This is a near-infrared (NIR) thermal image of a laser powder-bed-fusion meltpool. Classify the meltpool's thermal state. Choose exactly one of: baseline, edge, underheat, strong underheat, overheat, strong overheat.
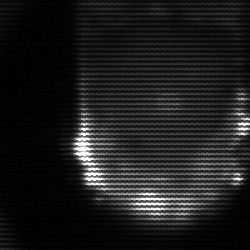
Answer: baseline